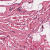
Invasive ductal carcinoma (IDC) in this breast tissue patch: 0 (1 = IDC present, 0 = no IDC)